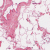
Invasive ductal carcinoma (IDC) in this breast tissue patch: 0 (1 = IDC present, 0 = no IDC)